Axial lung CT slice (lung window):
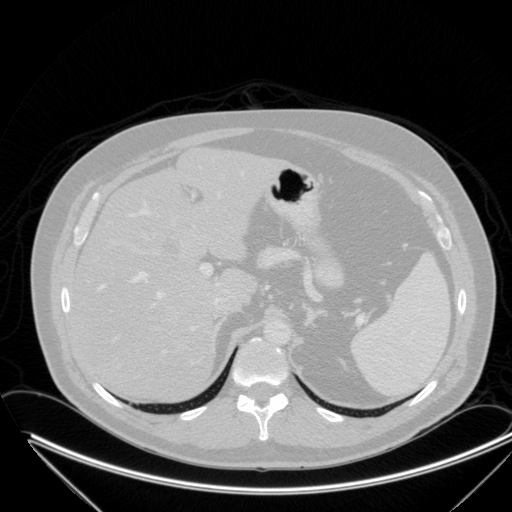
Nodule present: no